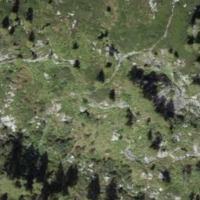
EUNIS habitat code: 26
Species observed at this site:
Lyrurus tetrix